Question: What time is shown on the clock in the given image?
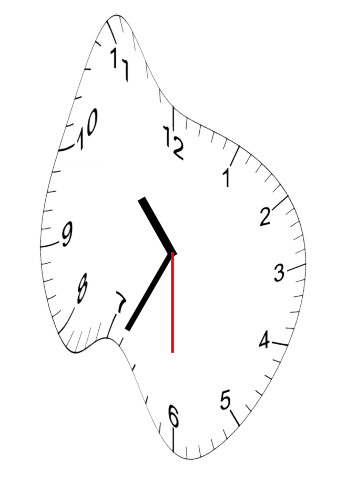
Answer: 10:34:30